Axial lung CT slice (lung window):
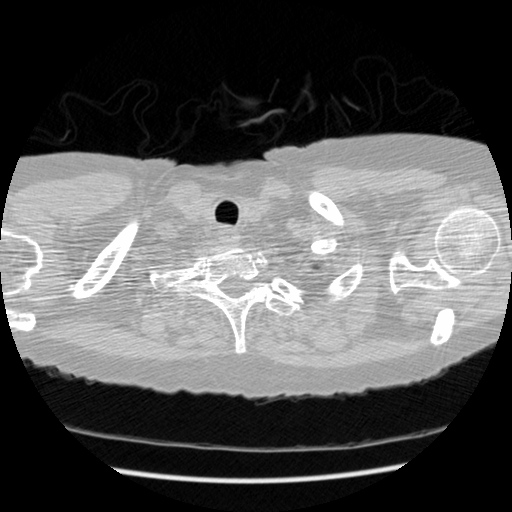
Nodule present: no